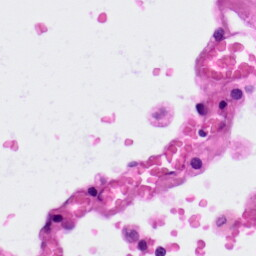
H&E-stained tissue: Lung